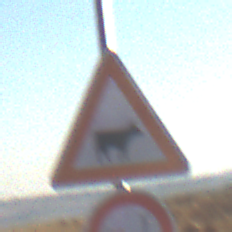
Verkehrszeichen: ViehtriebLinks
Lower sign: VerbotUeberholenEinspurigeFahrzeuge
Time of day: MorningAfternoon
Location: Outdoor (Nature)
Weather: Clear
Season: NotSpecified
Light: Natural